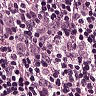
Metastatic tissue present: yes